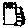
Label: square